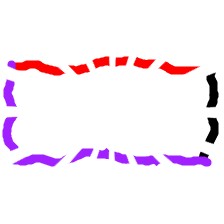
Shape: rectangle